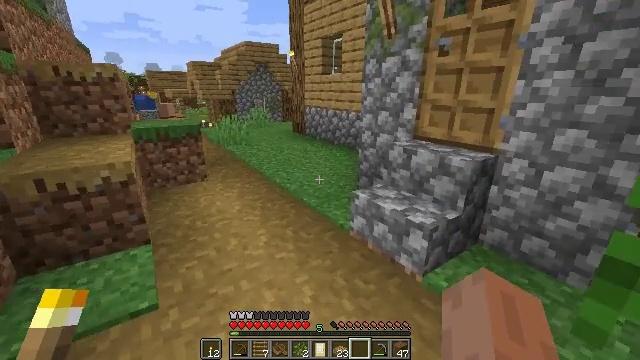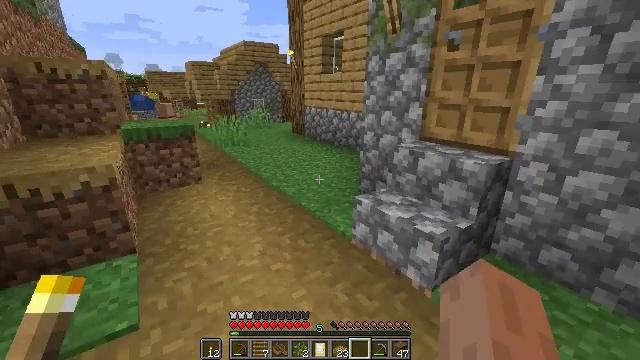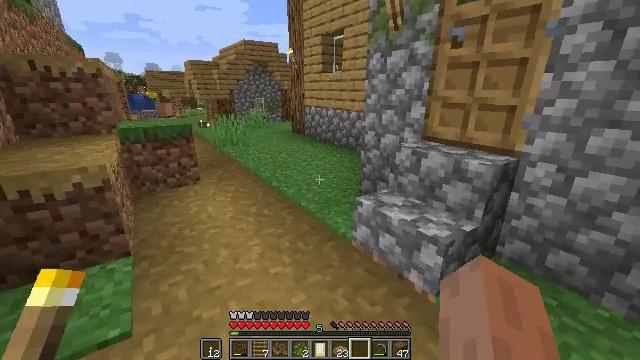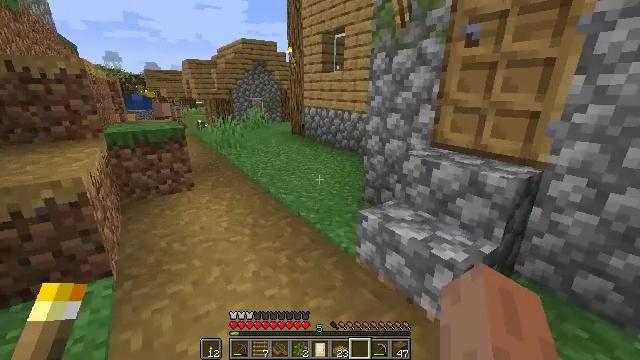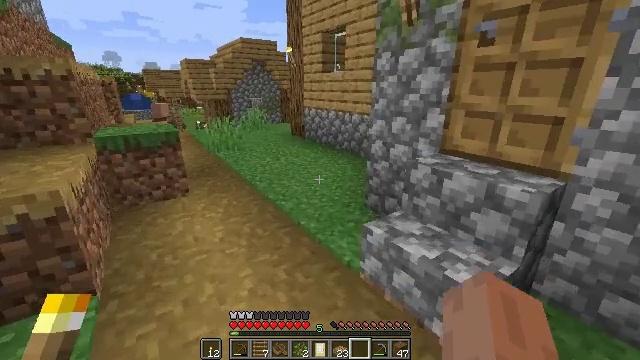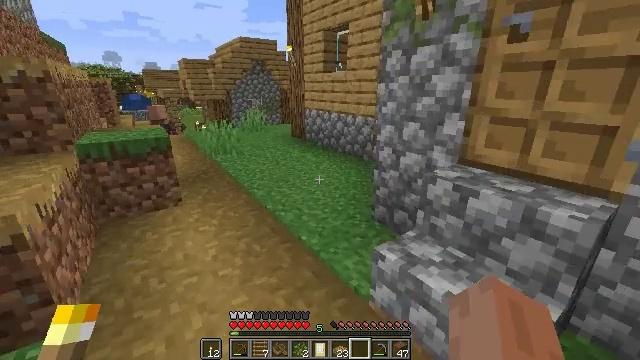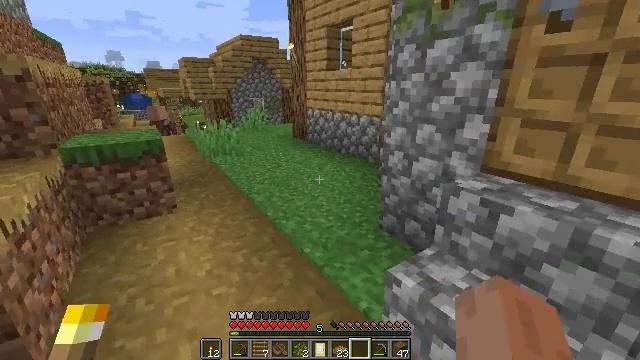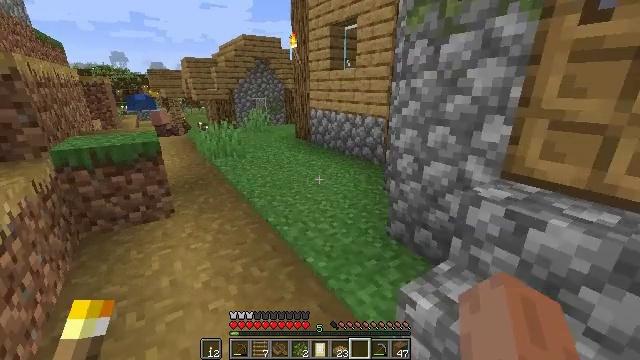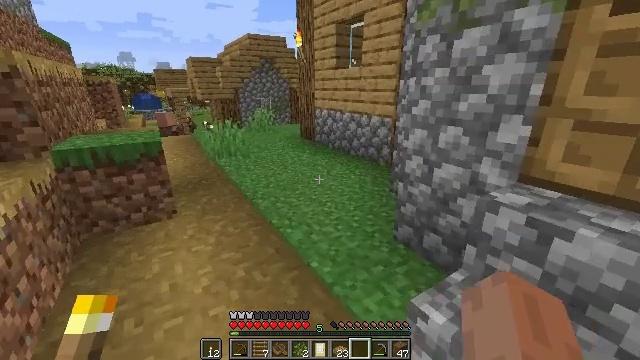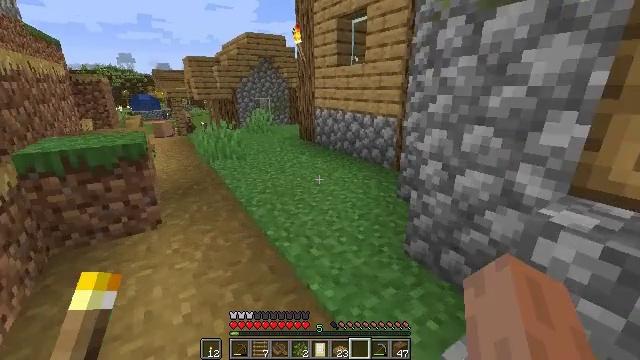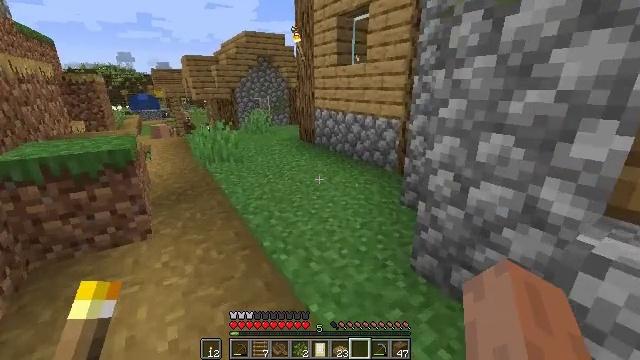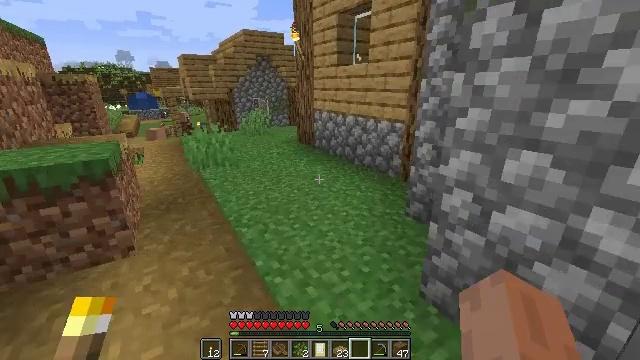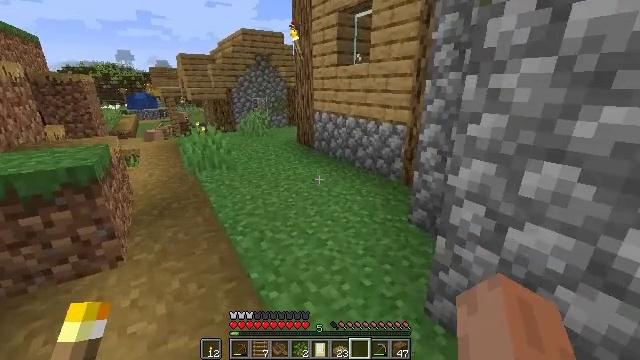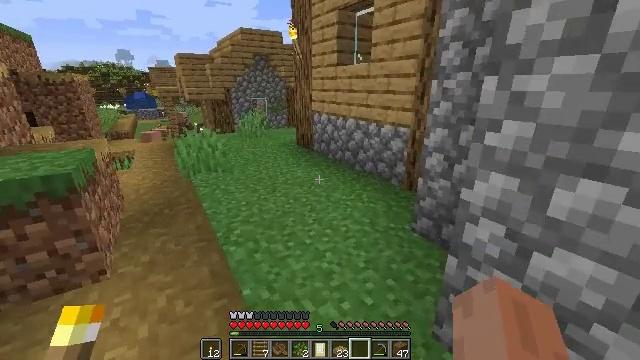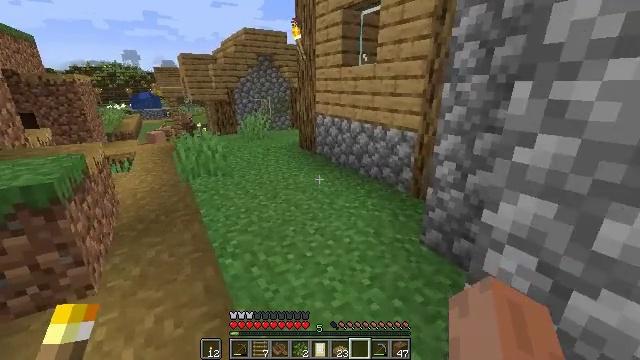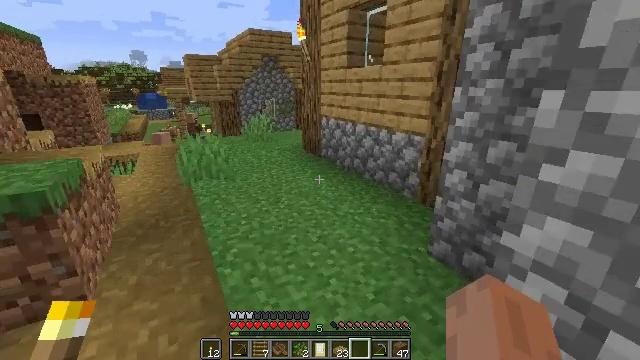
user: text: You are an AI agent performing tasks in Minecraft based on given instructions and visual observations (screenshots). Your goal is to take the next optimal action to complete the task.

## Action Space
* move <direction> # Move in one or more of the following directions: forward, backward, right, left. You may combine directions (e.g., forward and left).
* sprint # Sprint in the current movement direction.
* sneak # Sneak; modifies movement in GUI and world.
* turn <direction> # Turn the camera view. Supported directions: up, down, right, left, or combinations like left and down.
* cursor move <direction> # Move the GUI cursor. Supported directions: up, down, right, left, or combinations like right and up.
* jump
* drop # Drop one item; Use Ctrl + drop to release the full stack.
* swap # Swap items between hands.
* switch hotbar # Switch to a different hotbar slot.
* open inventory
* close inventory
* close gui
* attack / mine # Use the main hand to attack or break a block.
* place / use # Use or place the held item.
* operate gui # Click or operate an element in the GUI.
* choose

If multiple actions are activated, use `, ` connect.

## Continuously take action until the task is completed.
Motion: motion action
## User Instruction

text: Mine the cauldron block.
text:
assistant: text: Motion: move forward
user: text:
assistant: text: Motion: move forward
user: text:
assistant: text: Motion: move forward
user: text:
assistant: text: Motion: move forward
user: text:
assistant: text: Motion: move forward
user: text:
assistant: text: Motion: move forward
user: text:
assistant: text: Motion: move forward
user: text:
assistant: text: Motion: move forward, turn left
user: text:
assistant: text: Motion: move forward
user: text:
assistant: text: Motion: move forward
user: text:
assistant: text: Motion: move forward
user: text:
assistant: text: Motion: move forward
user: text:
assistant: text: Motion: move forward
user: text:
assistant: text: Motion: move forward
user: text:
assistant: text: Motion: move forward, turn left
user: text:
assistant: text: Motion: move forward, turn left
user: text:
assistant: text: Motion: move forward, turn left
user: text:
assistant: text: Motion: move forward, turn left
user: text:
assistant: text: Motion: move forward
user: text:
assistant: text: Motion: move forward, turn left
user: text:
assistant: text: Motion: move forward, turn left
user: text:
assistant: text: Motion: move forward, turn left
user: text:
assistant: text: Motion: move forward, turn left
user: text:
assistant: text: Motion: move forward, turn left
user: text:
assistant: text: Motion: move forward, turn left
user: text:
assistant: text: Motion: move forward
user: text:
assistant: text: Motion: move forward
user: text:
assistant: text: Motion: move forward
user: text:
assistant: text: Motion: move forward
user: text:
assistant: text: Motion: move forward